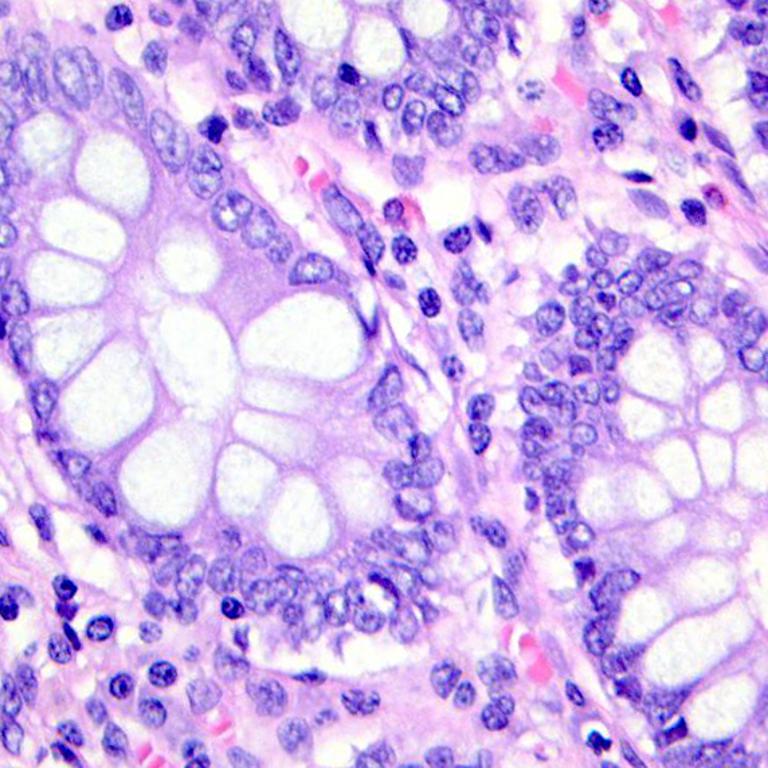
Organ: colon
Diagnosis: benign